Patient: sex M, age 64
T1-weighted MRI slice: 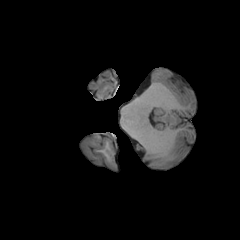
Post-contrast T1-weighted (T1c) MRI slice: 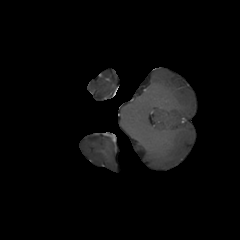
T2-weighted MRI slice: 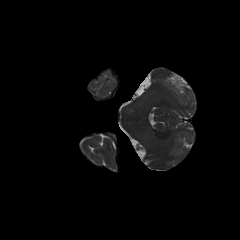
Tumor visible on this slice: no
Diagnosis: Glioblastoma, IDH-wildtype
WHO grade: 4